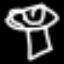
Label: mushroom